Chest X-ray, PA view. Patient: 66 years old, sex M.
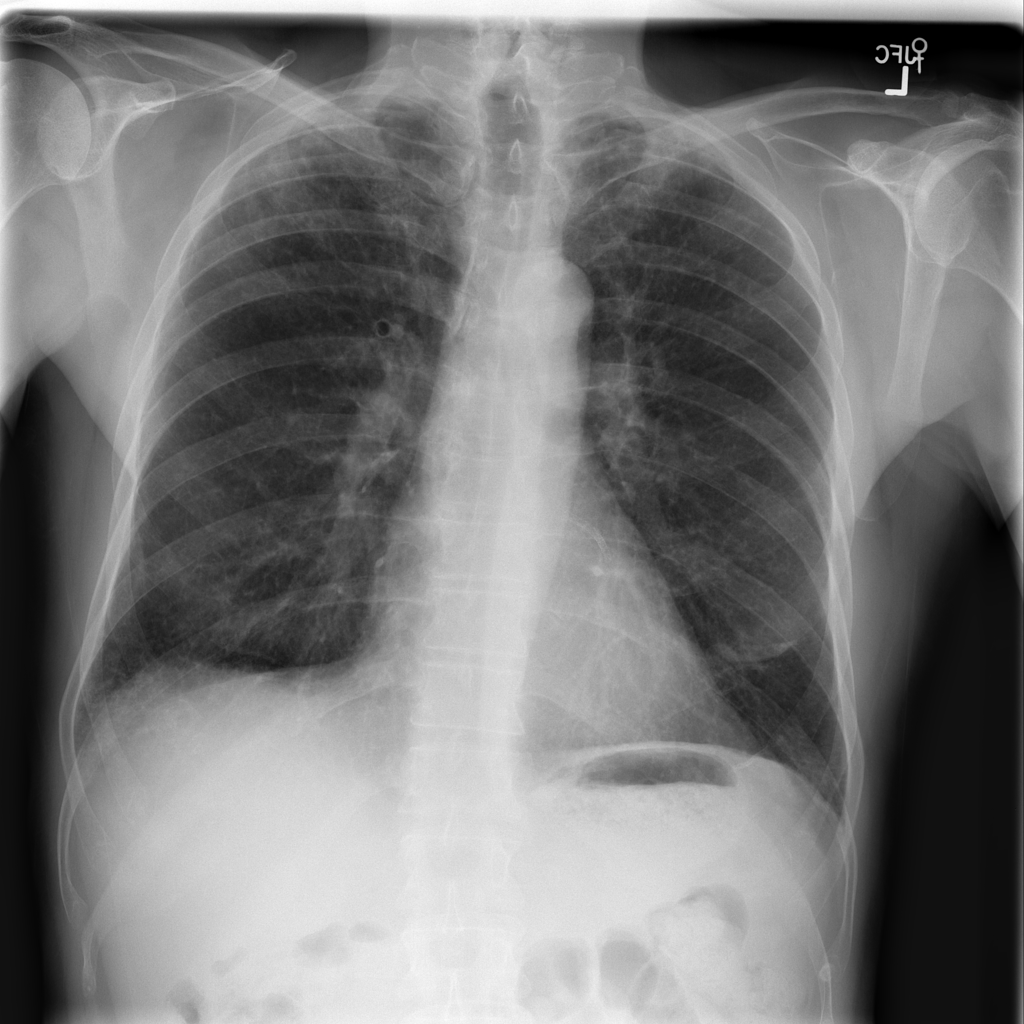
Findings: No Finding